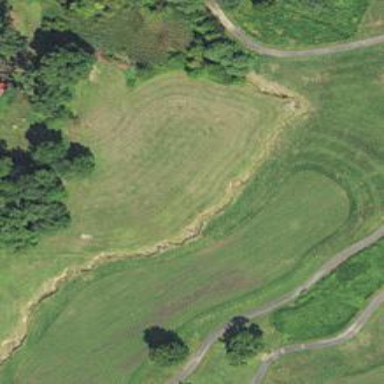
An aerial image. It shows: Golf fairway surrounded by grass.